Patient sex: F
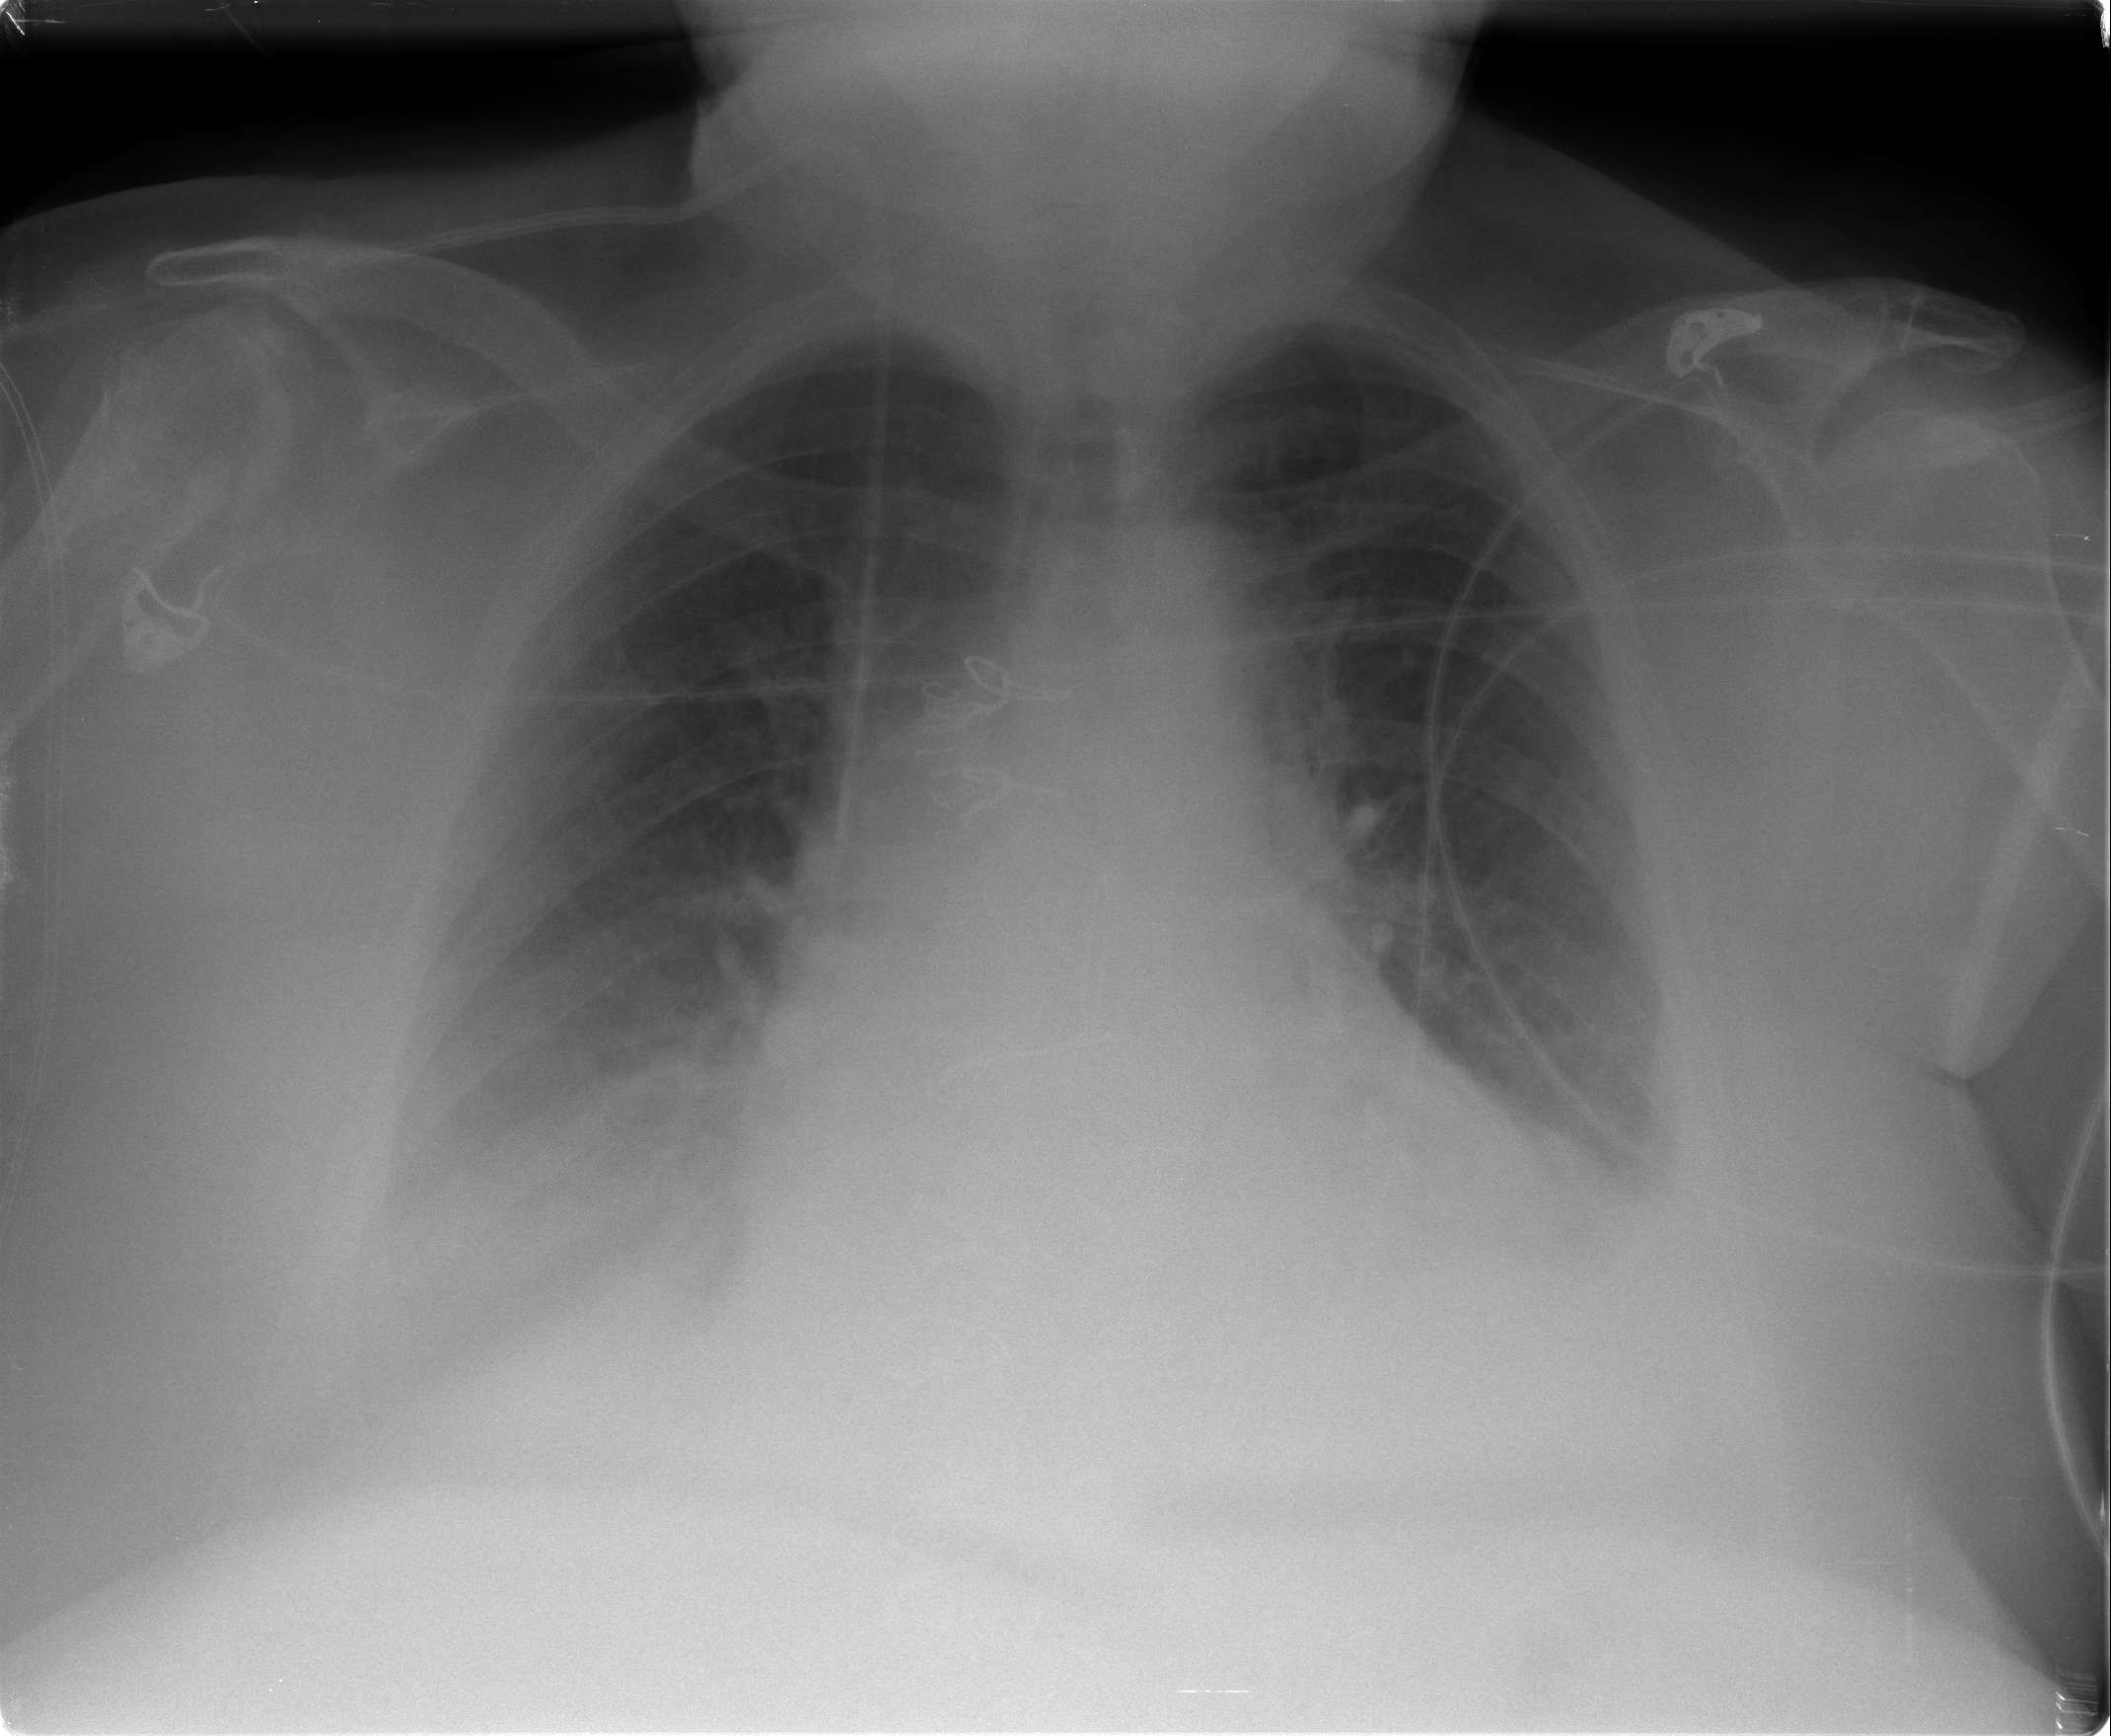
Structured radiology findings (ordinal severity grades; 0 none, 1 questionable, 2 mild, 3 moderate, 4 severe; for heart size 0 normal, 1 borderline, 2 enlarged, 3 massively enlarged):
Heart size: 2
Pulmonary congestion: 2
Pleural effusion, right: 2
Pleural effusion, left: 1
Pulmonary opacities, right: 0
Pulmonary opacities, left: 0
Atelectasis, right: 2
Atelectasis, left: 2